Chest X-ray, PA view. Patient: 61 years old, sex F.
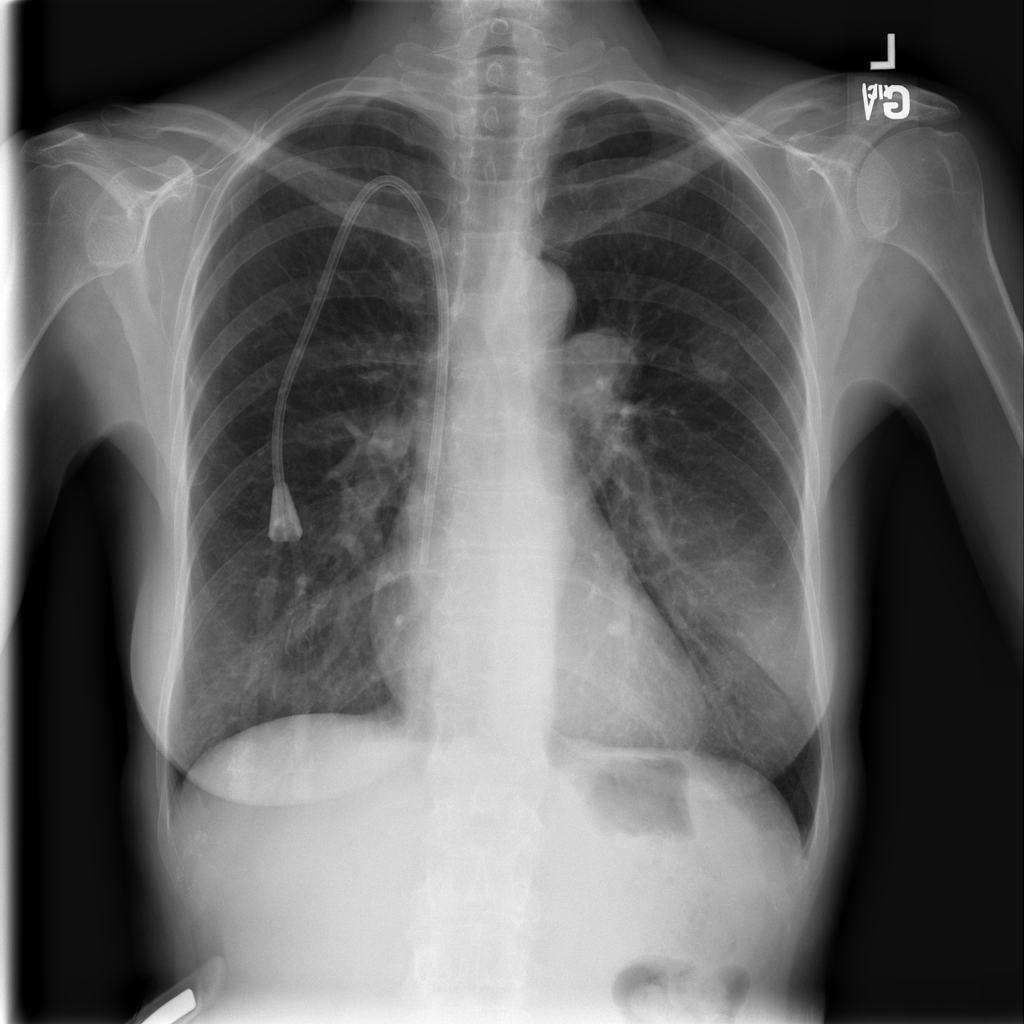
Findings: Mass